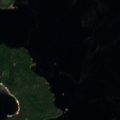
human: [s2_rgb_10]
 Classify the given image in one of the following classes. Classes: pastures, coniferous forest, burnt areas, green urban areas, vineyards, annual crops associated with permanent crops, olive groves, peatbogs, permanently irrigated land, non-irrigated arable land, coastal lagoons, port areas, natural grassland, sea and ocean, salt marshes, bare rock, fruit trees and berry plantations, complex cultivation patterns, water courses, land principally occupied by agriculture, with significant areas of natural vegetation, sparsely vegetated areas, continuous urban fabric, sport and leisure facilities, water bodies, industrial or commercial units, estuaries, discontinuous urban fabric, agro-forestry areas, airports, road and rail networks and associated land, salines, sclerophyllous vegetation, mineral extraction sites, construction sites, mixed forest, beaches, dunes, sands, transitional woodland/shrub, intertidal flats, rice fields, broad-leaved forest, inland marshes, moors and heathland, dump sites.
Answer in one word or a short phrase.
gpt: coniferous forest, water bodies